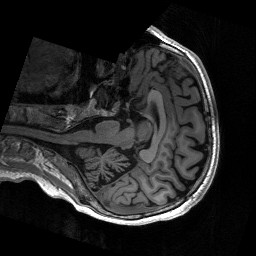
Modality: T1w
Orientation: axial